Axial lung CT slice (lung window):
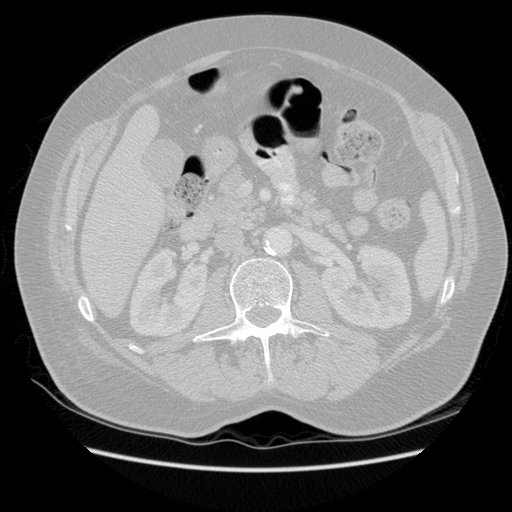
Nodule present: no